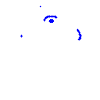
Particle: proton